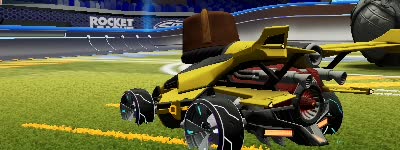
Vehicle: aftershock